Question: I am getting some weird error as 'Assert Failed' 'f:\dd\...\includefxwin1.inl'. I am searched in Google some solutions, some solutions are for commenting this line ('m_hIcon = AfxGetApp()->LoadIcon(IDR_MAINFRAME);') in Release mode to make it work. But after commenting that line I am getting some more errors.
I have taken a dialog based MFC application. It was working absolutely fine when it was an 'application.exe'. My requirement is to make it 'static library' and I will have another 'console application' which will become main 'application.exe', I am calling 'InitInstance' from that '.exe'. Once it fatches the line,
'''
CDialogDlg::CDialogDlg(CWnd* pParent /*=NULL*/)
: CDialogEx(CDialogDlg::IDD, pParent)
{
m_hIcon = AfxGetApp()->LoadIcon(IDR_MAINFRAME);
}
'''
It throws above error.
In my 'application.cpp'
'''
#include "stdafx.h"
#include "DialogDlg.h"
#include "Dialog.h"
#include "afxwin.h"
#include "Resource.h"
#include <afxinet.h>
CDialogApp theApp;
int _tmain(int argc, _TCHAR* argv[])
{
//CInitApp cpp;
theApp.InitInstance();
return 0;
}
'''
'Dialog.cpp'
'''
#include "stdafx.h"
#include "Dialog.h"
#include "DialogDlg.h"
#ifdef _DEBUG
#define new DEBUG_NEW
#endif
// CDialogApp
BEGIN_MESSAGE_MAP(CDialogApp, CWinApp)
ON_COMMAND(ID_HELP, &CWinApp::OnHelp)
END_MESSAGE_MAP()
// CDialogApp construction
CDialogApp::CDialogApp()
{
m_dwRestartManagerSupportFlags = AFX_RESTART_MANAGER_SUPPORT_RESTART;
}
//CDialogApp theApp;// I have commented this code as I am declaring it in mainapplication
BOOL CDialogApp::InitInstance()
{
INITCOMMONCONTROLSEX InitCtrls;
InitCtrls.dwSize = sizeof(InitCtrls);
InitCtrls.dwICC = ICC_WIN95_CLASSES;
InitCommonControlsEx(&InitCtrls);
CWinApp::InitInstance();
AfxEnableControlContainer();
CShellManager *pShellManager = new CShellManager;
//SetRegistryKey(_T("Local AppWizard-Generated Applications"));
CDialogDlg dlg;
m_pMainWnd = &dlg;
INT_PTR nResponse = dlg.DoModal();
if (nResponse == IDOK)
{
}
else if (nResponse == IDCANCEL)
{
}
if (pShellManager != NULL)
{
delete pShellManager;
}
return FALSE;
}
'''
I have commented 'CDialogApp theApp;' line in 'Dialog.cpp' as I am calling it in 'mainapplication .exe' The problem happen when it reaches 'CDialogDlg dlg;'.
Please help me how to resolve this error.
In other way is it possible to set a dialog based application as static library. If yes then why am I getting this error. I have tried making the main application in Windows and console based too. Please find the screenshot for better understing, what am I trying to do.
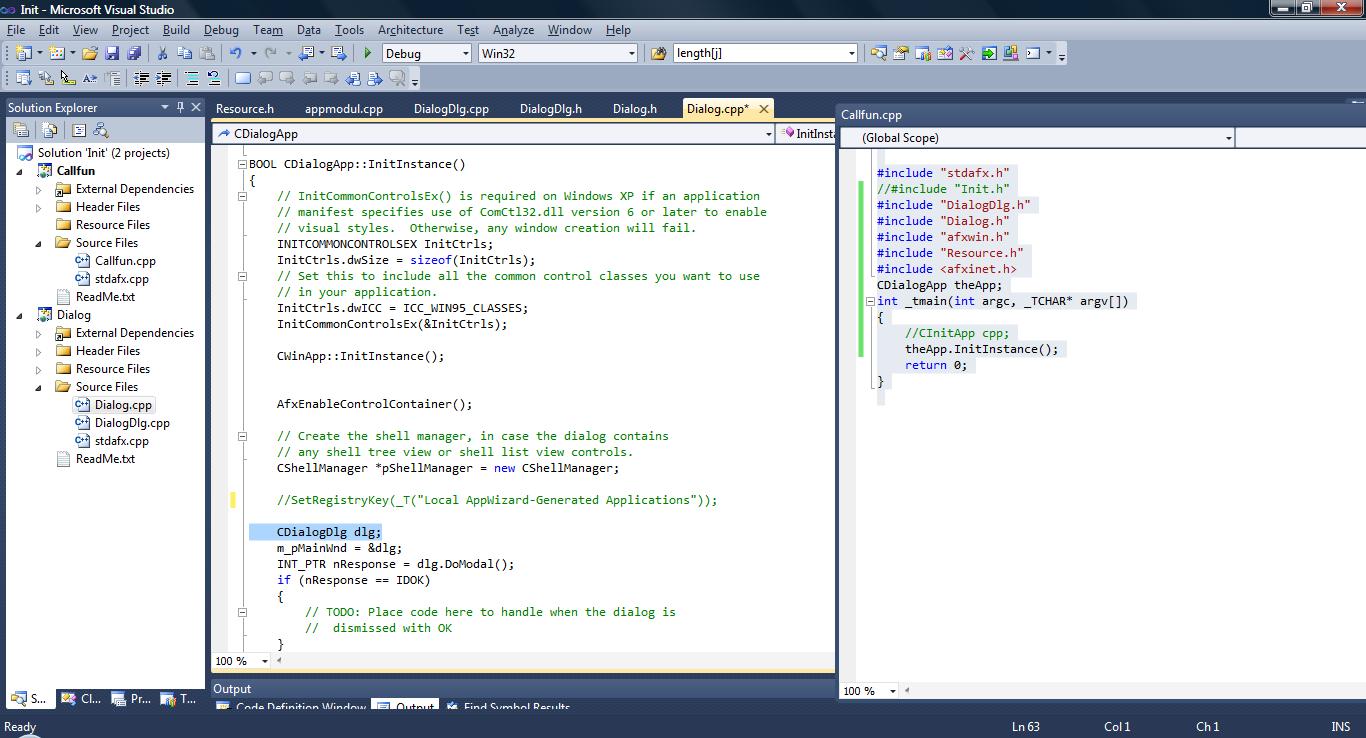
Answer: A static library does not contain any resources, but your dialog code attempts to load icon and dialog template resources. Did you move the resources into the console app? (I don't know if that would work, but it certainly won't work if you don't.)
The conventional and supported solution is to put the dialog code into a DLL instead of a static lib. A DLL can contain the resources.